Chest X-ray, AP view. Patient: 67 years old, sex M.
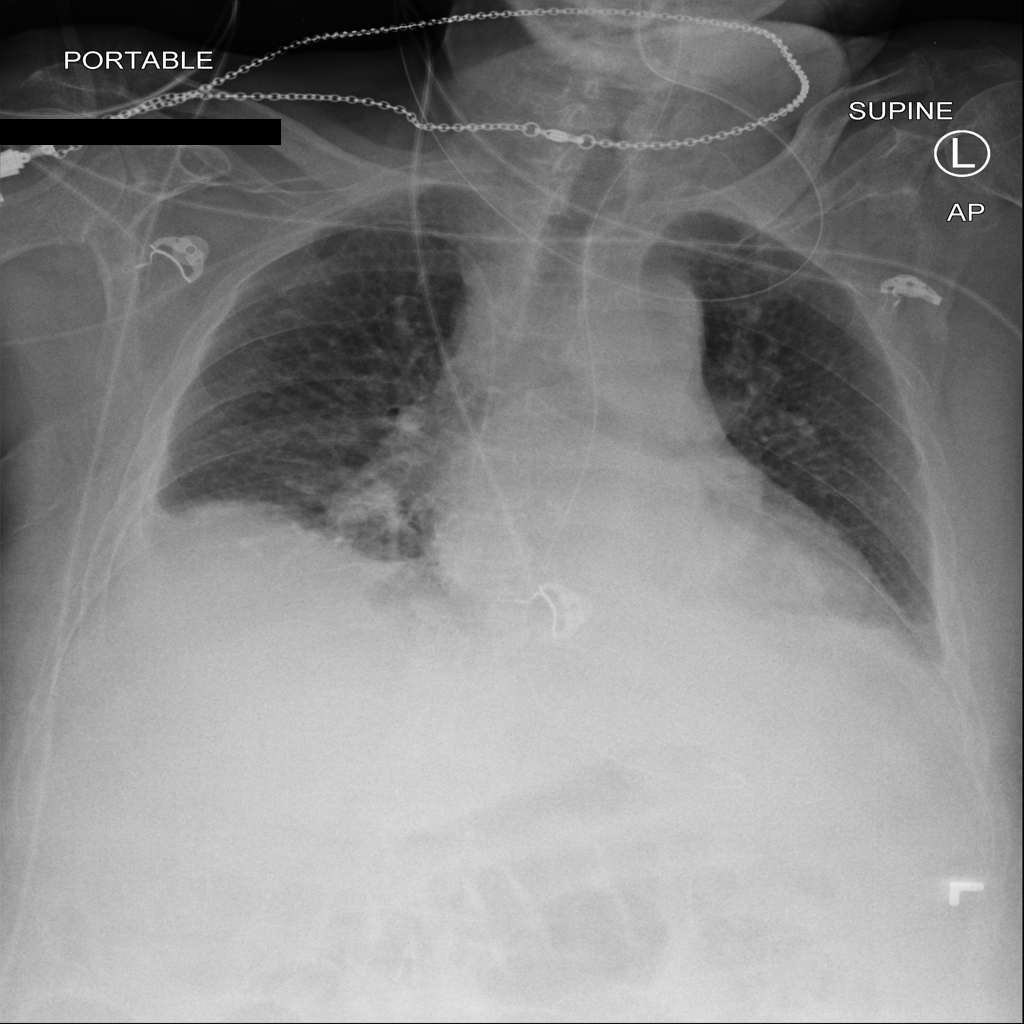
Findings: Effusion